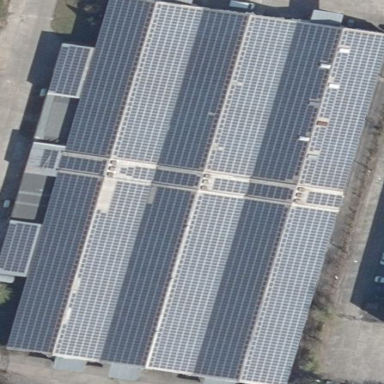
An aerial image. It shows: Solar power plant utilizing photovoltaic technology.